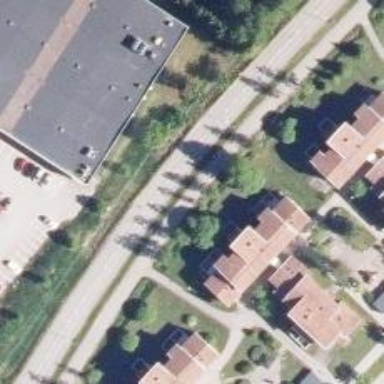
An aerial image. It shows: Asphalt cycleway.